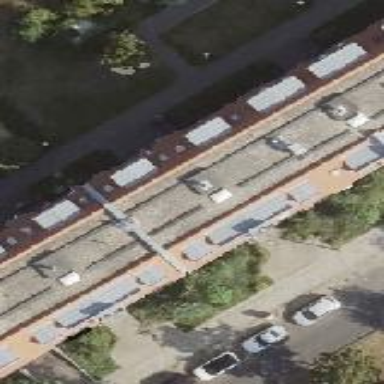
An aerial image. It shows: Unique apartment building with double saltbox roof shape.